Question: Please look at this image below. I have attached file. My problem with 'CPTAxisLabel' labels. They are placed under the tick, but they are not placed under the 'CPTPlot' as I want.
How can I add left offset to this labels? I need that my labels will be placed middle the 'CPTPlot' object.

(UPDATED:)
'''
-(void)configureGraph
{
NSInteger max = 0;
for (NSNumber *number in self.values) {
NSInteger num = [number integerValue];
if (num > max) {
max = num;
}
}
CPTGraph *graph = [[CPTXYGraph alloc] initWithFrame:self.bounds];
graph.plotAreaFrame.masksToBorder = NO;
self.hostedGraph = graph;
graph.paddingBottom = 80.0f;
graph.paddingLeft = 0.0f;
graph.paddingTop = 50.0f;
graph.paddingRight = 0.0f;
CGFloat xMin = -0.5f;
CGFloat xMax = [self.titles count];
if (xMax < 7.0) {
xMax = 7.0;
}
CGFloat yMin = 0.0f;
CGFloat yMax = max + 25;
CPTXYPlotSpace *plotSpace = (CPTXYPlotSpace *) graph.defaultPlotSpace;
plotSpace.xRange = [CPTPlotRange plotRangeWithLocation:CPTDecimalFromFloat(xMin) length:CPTDecimalFromFloat(xMax)];
plotSpace.yRange = [CPTPlotRange plotRangeWithLocation:CPTDecimalFromFloat(yMin) length:CPTDecimalFromFloat(yMax)];
//graph.backgroundColor = [[UIColor grayColor] CGColor];
//graph.plotAreaFrame.fill = [CPTFill fillWithColor:[CPTColor redColor]];
}
-(void)configurePlots
{
CPTBarPlot *plot = [[CPTBarPlot alloc] init];
//plot.barOffset = CPTDecimalFromFloat(0.30);
plot.fill = [CPTFill fillWithColor:[CPTColor colorWithComponentRed:190.0f/255.0f green:203.0f/255.0f blue:103.0f/255.0f alpha:1.0]];
//plot.barWidth = CPTDecimalFromDouble(0.75);
plot.lineStyle = nil;
plot.barCornerRadius = 1.0;
plot.dataSource = self;
plot.delegate = self;
CPTGraph *graph = self.hostedGraph;
[graph addPlot:plot toPlotSpace:graph.defaultPlotSpace];
}
#pragma mark - CPTPlotDataSource methods
-(NSUInteger)numberOfRecordsForPlot:(CPTPlot *)plot {
return [self.titles count];
}
-(NSNumber *)numberForPlot:(CPTPlot *)plot field:(NSUInteger)fieldEnum recordIndex:(NSUInteger)index {
if ((fieldEnum == CPTBarPlotFieldBarTip) && (index < [self.titles count])) {
return [self.values objectAtIndex:index];
}
return [NSDecimalNumber numberWithUnsignedInteger:index];
}
-(CPTLayer *)dataLabelForPlot:(CPTPlot *)plot recordIndex:(NSUInteger)idx
{
plot.labelOffset = 0;
CPTMutableTextStyle *style = [CPTMutableTextStyle textStyle];
style.color = [[CPTColor whiteColor] colorWithAlphaComponent:1];
style.fontName = @"Helvetica-Bold";
style.fontSize = 12.0f;
NSString *valueString = [NSString stringWithFormat:@"%@", [self.values objectAtIndex:idx]];
return [[CPTTextLayer alloc] initWithText:valueString style:style];
}
- (void)configureAxes
{
CPTXYAxisSet *axisSet = (CPTXYAxisSet *) self.hostedGraph.axisSet;
axisSet.xAxis.hidden = YES;
axisSet.yAxis.hidden = YES;
CPTMutableTextStyle *style = [CPTMutableTextStyle textStyle];
style.color = [[CPTColor whiteColor] colorWithAlphaComponent:1];
style.fontName = @"Helvetica-Bold";
style.fontSize = 12.0f;
NSMutableArray *labels = [[NSMutableArray alloc] initWithCapacity:5];
int idx =0;
for (NSString *string in self.titles)
{
CPTAxisLabel *label = [[CPTAxisLabel alloc] initWithText:string textStyle:style];
label.rotation = M_PI/2;
label.tickLocation = CPTDecimalFromInt(idx);
label.offset = 10.0f;
[labels addObject:label];
idx+=1;
}
axisSet.xAxis.axisLabels = [NSSet setWithArray:labels];
}
'''
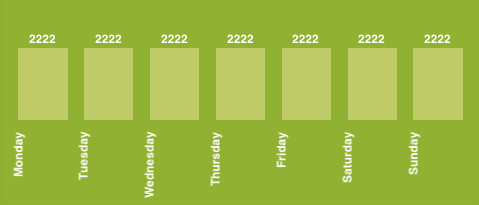
Answer: Either set the 'barOffset' to zero (0) and make the bar locations the same as the tick locations or adjust the bar locations returned by the datasource to account for the 'barOffset'.